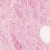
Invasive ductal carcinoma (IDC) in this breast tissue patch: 0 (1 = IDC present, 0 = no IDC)